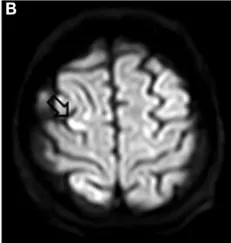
MRI images of brain. Diffusion-weighted imaging (DWI) 5 h after symptom onset showing multiple small hyperintensities in both hemispheres (open black arrows).
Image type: radiology (mri)